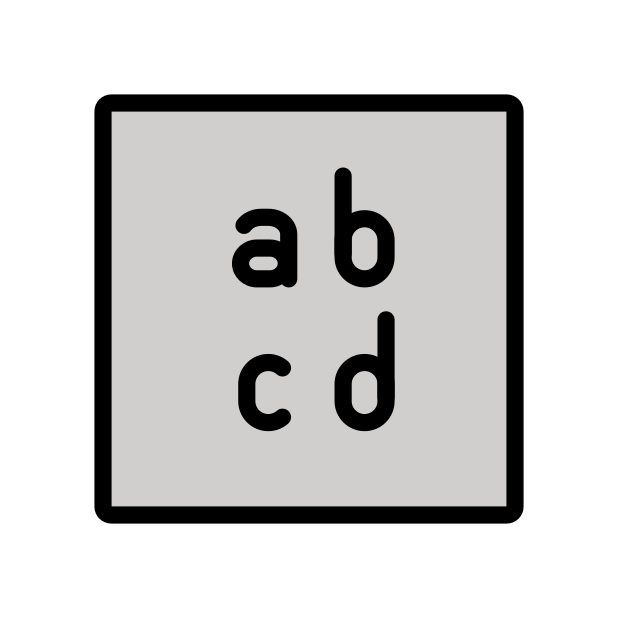
Emoji: 🔡
Name: input symbol for latin small letters
Unicode: 0x1f521